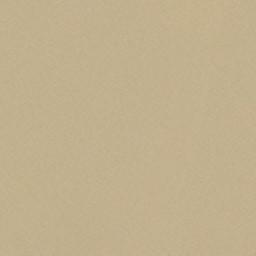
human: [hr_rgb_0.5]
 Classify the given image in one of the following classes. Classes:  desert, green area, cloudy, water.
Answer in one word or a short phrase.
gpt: desert